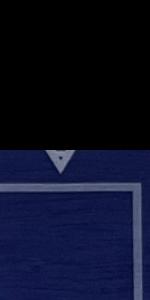
Label: Empty